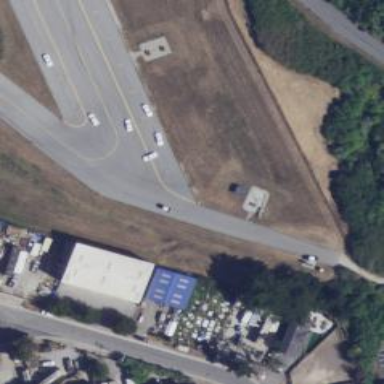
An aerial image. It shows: Image of taxiway at airport.